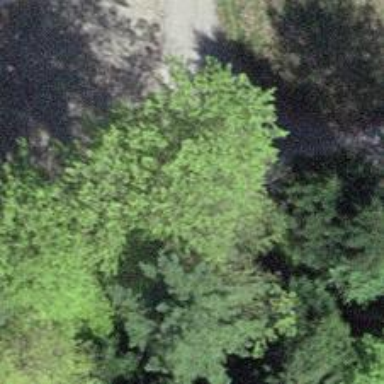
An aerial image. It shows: Well-maintained track road with grade 1 tracktype.